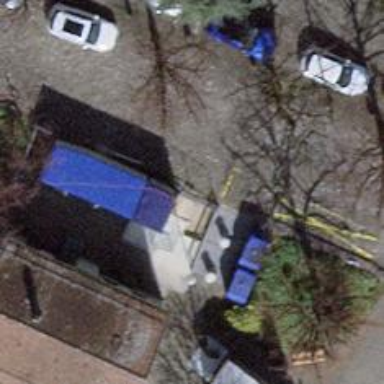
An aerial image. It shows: Recycling container for green waste at the recycling facility.